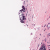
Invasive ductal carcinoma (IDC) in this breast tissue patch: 0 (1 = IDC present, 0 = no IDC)